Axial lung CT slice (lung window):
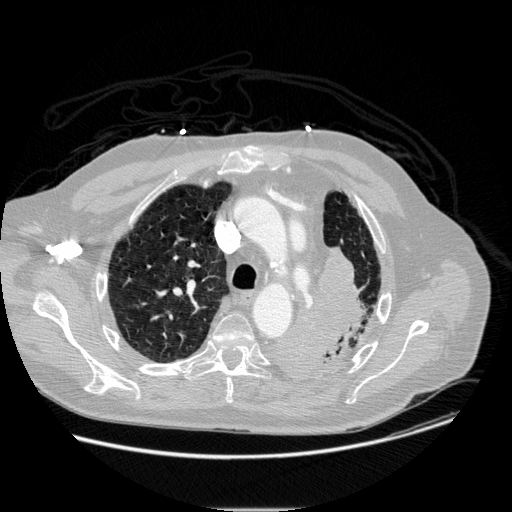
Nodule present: no